Interaction volume radius: 5 \u00c5
Interaction volume height: 20 \u00c5
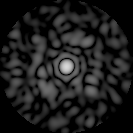
Disorder parameter: 0.8277